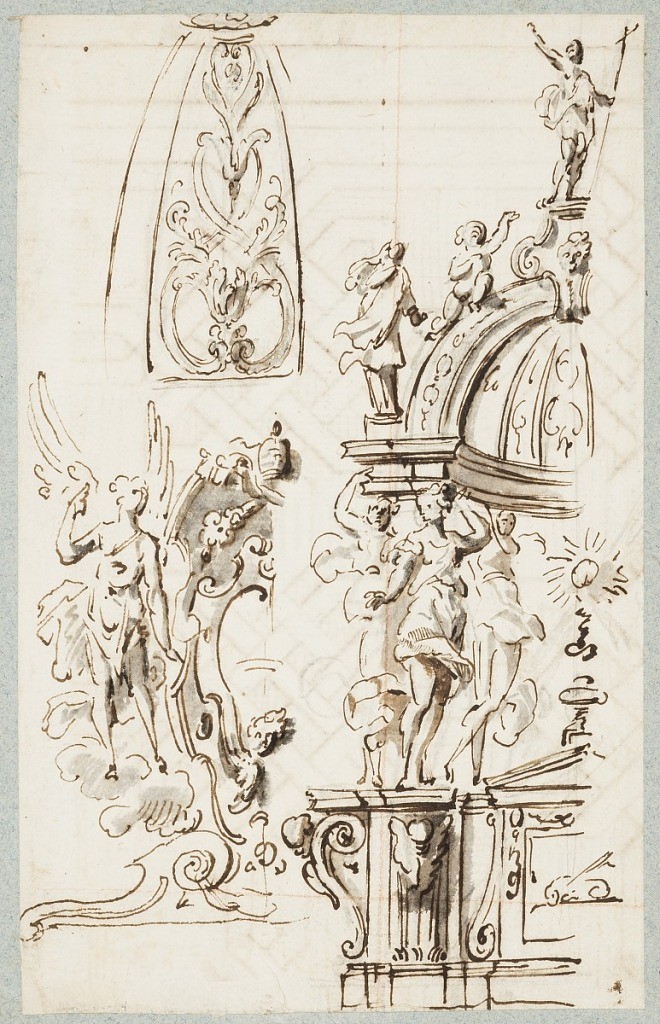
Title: Album page
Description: One sheet of paper drawn on recto and verso, mounted onto an album page with window cutout to see verso.